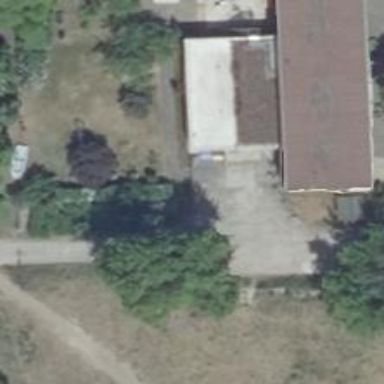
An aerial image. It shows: Concrete driveway with concrete plates.